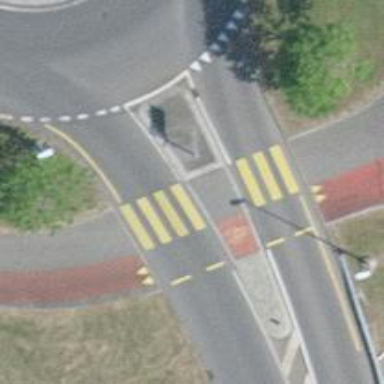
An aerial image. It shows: Traffic island located on footway.